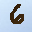
Label: 6